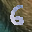
Label: 6